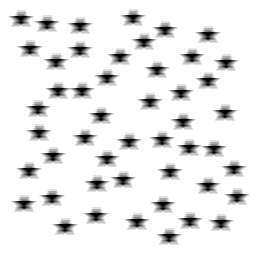
Squares: 0
Triangles: 0
Stars: 48
Total shapes: 48